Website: macys
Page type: account-selection
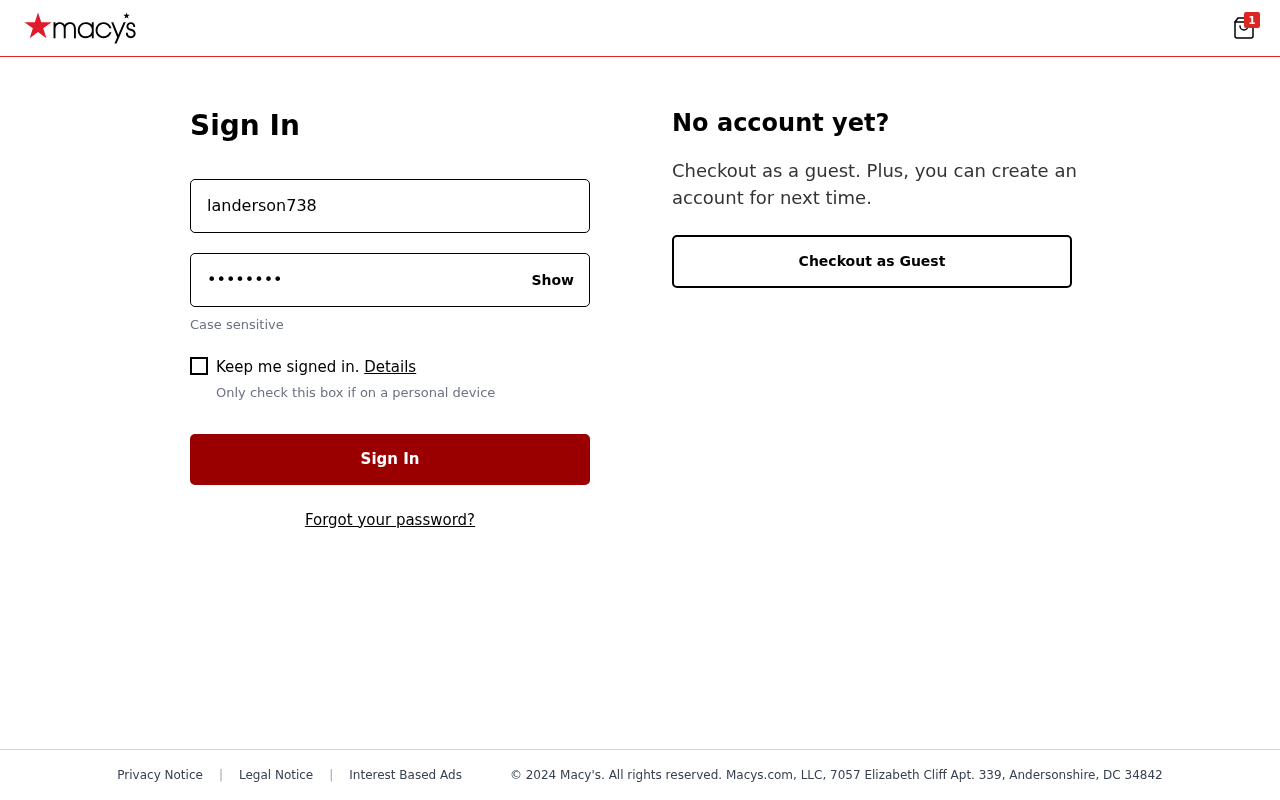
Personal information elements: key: PII_LOGIN_USERNAME
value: landerson738
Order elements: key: ORDER_NUM_ITEMS
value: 1